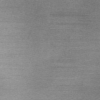
Label: dusty